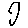
Label: circle